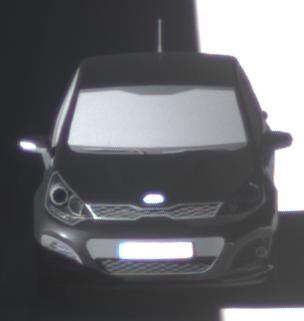
Make: KIA
Model: Rio 1.2
Detailed model: Rio (UB)
Model produced from: 2011/09
Model produced until: 2015/01
Doors: 3
Color: black
Road condition: dry road
Daytime: morning or afternoon
Contrast: high contrast